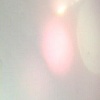
Label: sunburn